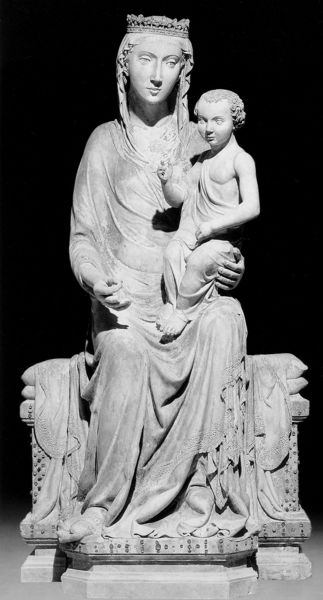
Titel: Orvieto, Dom, Fassadenschmuck
Künstler: Lorenzo Maitani
Standort: Orvieto, Dom (EU - I - Umbrien)
Schlagwörter: hand, himmel, nackt, umhang, weiß, sitzen, brust, frau, kleid, marmor, nase, schwarz, stuhl, schleier, ornament, arm, augen, falten, gesicht, sockel, stein, hände, gewand, mantel, sitzend, kind, mutter, krone, locken, zart, skulptur, statue, schemel, kissen, thron, falte, kopftuch, plastik, schoß, knie, jungfrau, schwarzweiss, loch, herrscher, tron, gestus, himme, christus, jesus, pieta, toga, kund, mittelalter, segen, strenge, maria, madonna, gottesmutter, jesuskind, christ, segensgestus, isis